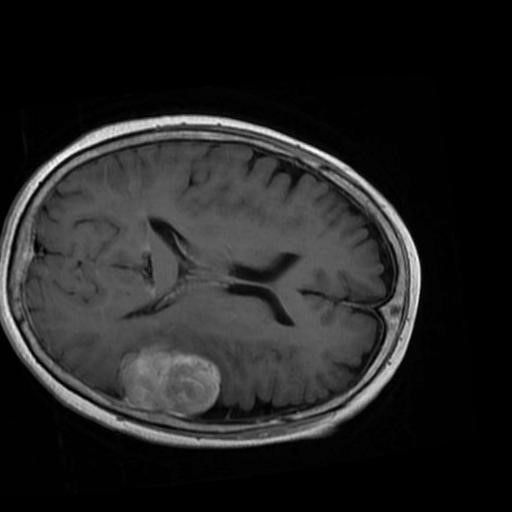
Label: brain_menin